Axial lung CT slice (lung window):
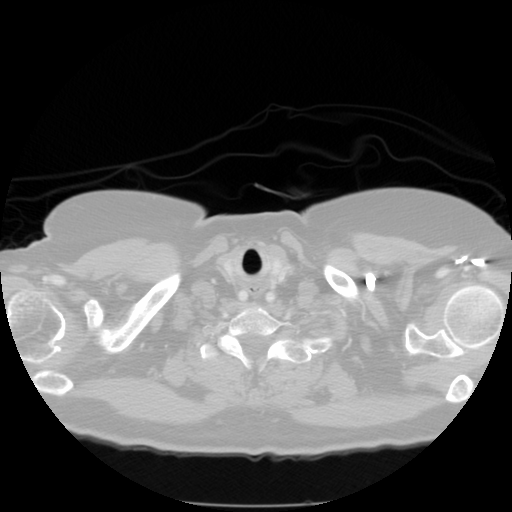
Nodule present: no